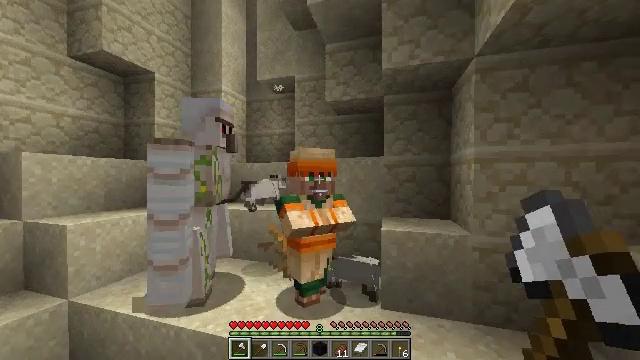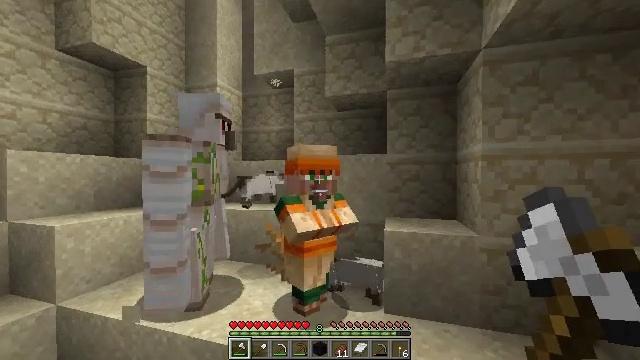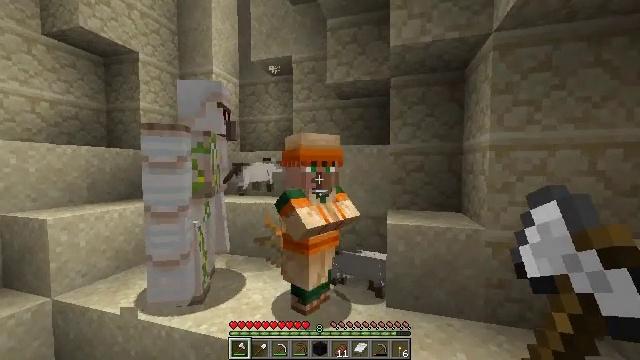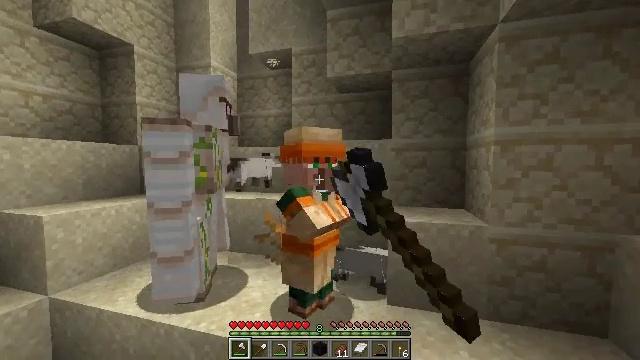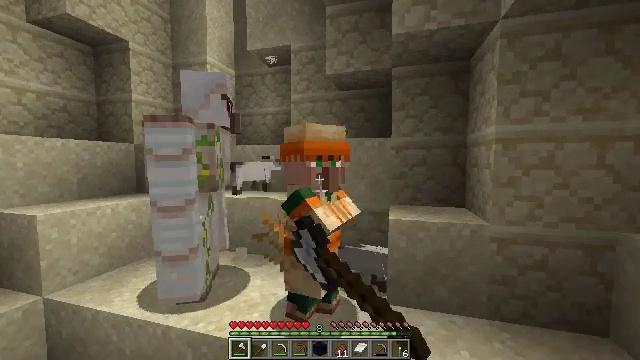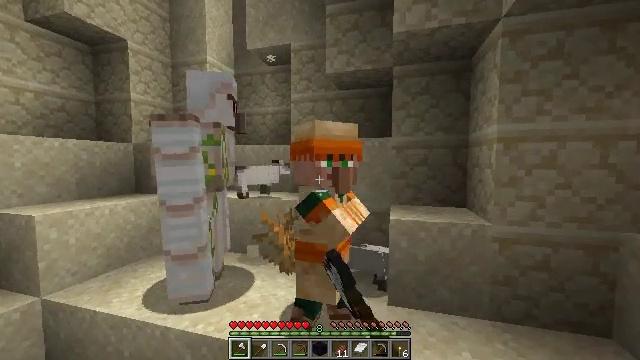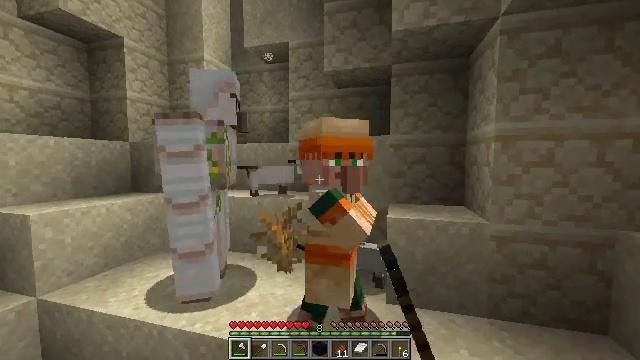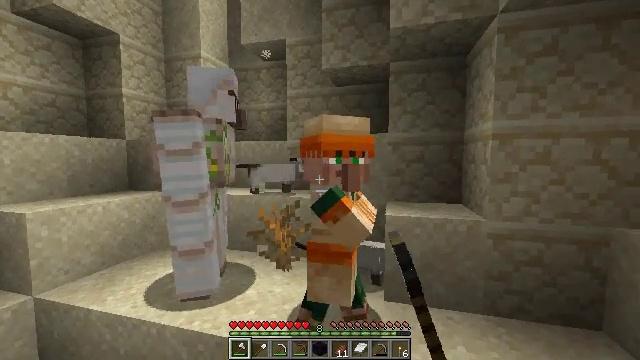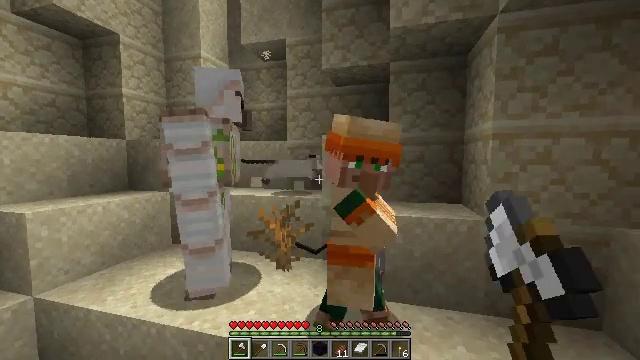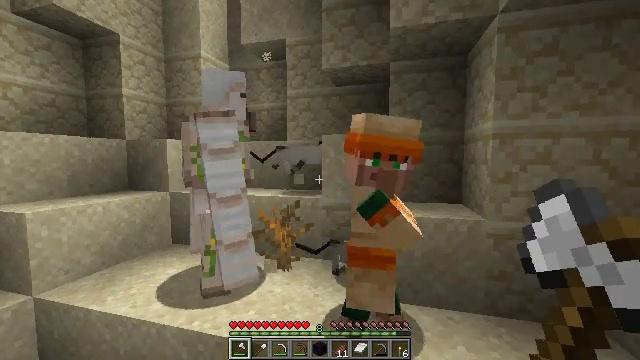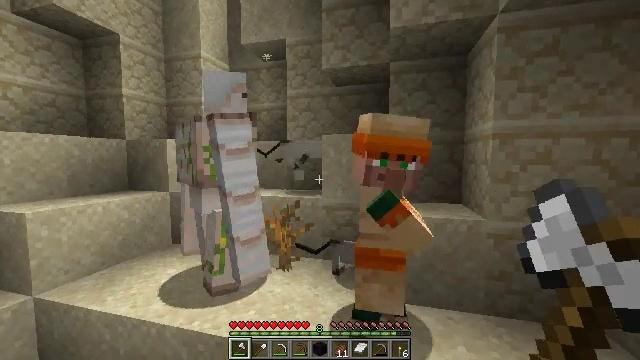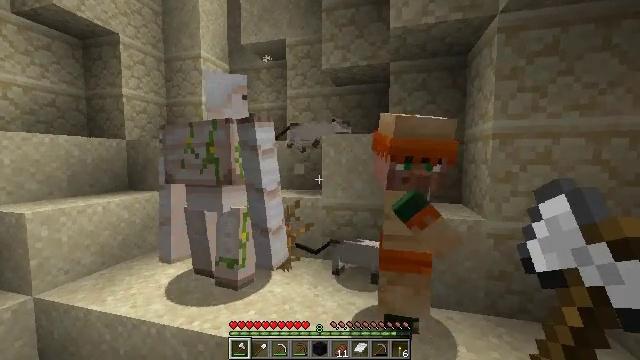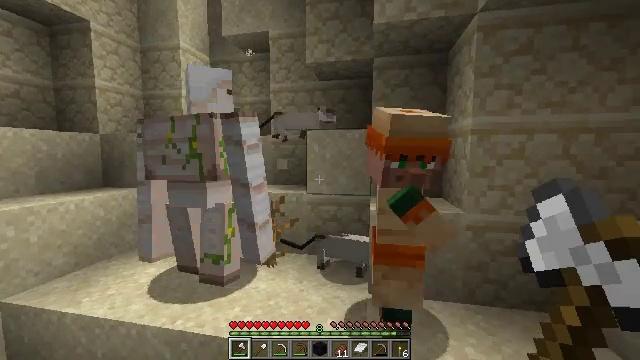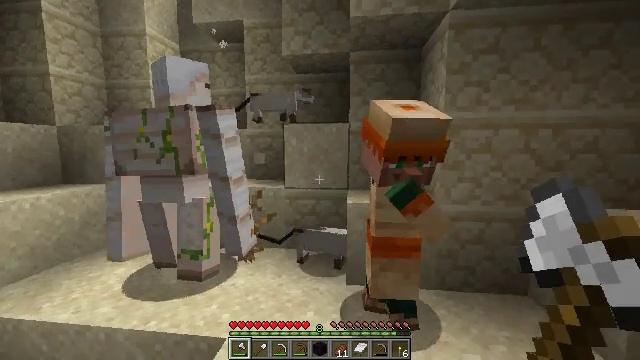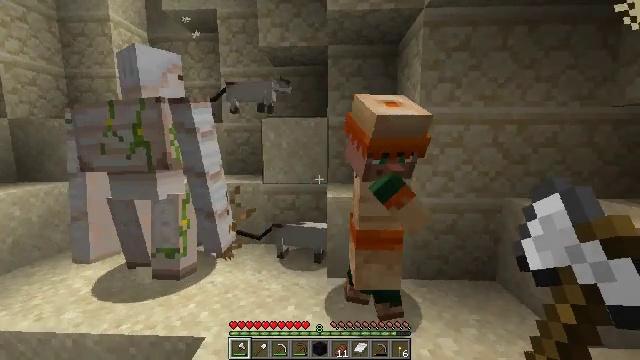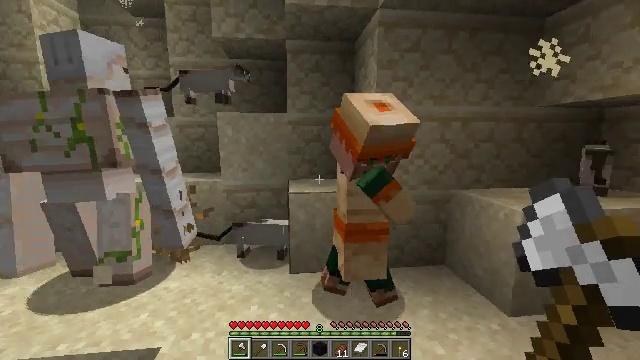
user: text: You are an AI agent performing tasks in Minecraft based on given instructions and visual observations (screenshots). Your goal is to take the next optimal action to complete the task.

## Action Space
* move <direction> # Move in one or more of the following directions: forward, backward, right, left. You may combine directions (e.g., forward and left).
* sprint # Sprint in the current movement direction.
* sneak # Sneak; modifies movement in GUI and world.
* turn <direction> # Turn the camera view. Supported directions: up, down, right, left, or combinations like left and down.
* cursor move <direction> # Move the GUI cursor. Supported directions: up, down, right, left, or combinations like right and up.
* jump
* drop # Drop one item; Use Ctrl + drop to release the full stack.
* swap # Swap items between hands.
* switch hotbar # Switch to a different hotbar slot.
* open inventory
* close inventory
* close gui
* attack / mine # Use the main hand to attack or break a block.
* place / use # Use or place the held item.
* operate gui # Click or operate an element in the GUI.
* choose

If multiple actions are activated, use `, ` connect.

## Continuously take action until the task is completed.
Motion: motion action
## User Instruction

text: Harvest beetroots from the farm.
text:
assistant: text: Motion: no_op
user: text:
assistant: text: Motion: turn down, use / place
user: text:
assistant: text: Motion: use / place
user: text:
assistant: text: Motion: use / place
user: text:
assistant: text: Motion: use / place
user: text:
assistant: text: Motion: no_op
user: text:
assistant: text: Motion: no_op
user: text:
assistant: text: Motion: no_op
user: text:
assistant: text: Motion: no_op
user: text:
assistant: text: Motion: no_op
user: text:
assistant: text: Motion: no_op
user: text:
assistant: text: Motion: turn right and down
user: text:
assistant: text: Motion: turn right and down
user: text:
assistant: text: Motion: turn right and down
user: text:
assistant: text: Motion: turn right
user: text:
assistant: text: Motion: turn right and down
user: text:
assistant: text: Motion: turn right
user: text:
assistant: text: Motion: no_op
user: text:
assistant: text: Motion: no_op
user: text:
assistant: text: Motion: no_op
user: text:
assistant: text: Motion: no_op
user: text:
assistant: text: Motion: turn right, use / place
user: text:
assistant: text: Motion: turn right, use / place
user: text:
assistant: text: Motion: turn right
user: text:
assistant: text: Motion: turn right
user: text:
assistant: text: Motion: turn right
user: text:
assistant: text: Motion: turn right
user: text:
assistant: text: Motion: turn right
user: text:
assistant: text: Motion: move forward, turn right
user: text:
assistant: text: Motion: move forward